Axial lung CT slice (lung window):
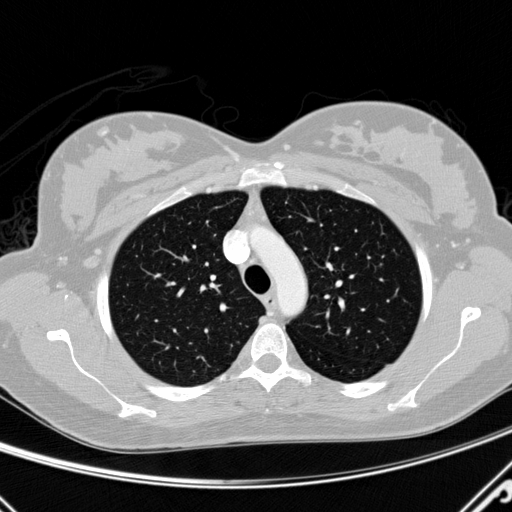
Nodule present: no